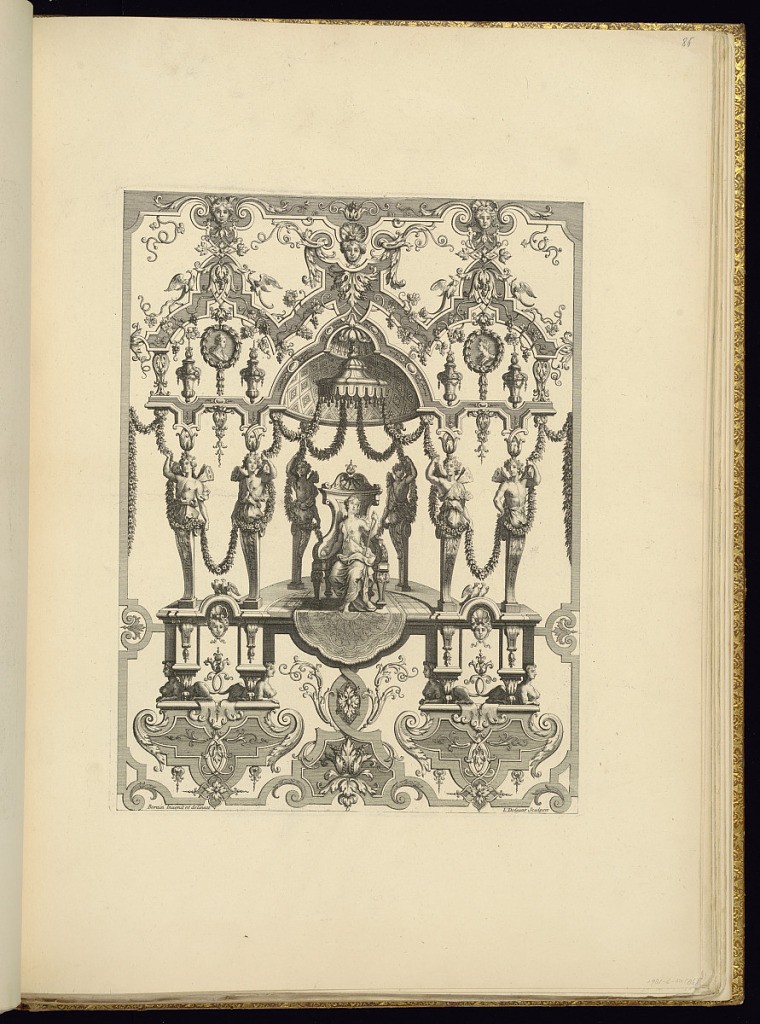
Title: Panel Design of Grotesque Ornamentation
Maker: Jean Berain, the elder, French, 1640-1711
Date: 1711
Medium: Engraving on laid paper
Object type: Bound print
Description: Panel design of symmetrical grotesque ornamentation featuring masks, vines, portrait medallions, strapwork, sphinxes, foliate scrolls, and winged female terms supporting a baldachin under and apse, below which a seated, lightly draped woman sits on a throne . The plate is signed and lettered "D."